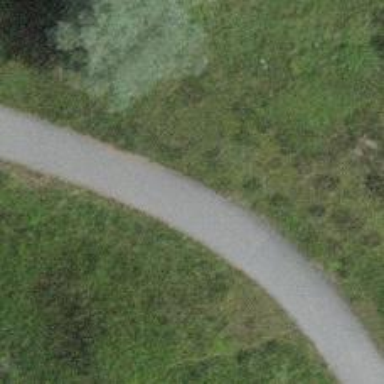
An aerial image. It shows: Paved track road with grade1 track type.